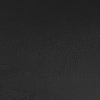
Atmospheric dust classification: not_dusty